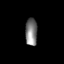
Tissue: lung
Cell type: Myeloid cells
Senescence score: 0.1844
Nuclear area (px): 321
Mean DAPI intensity: 127.224